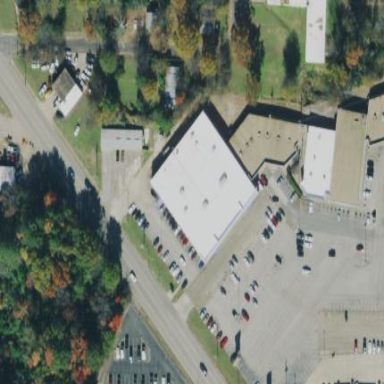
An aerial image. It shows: Commercial building.